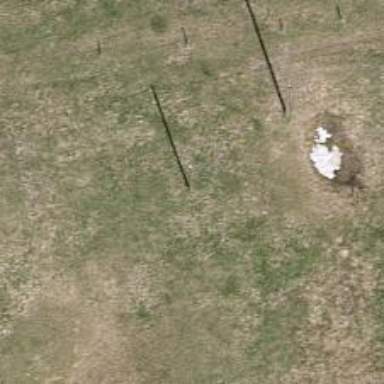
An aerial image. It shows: Minor power line.